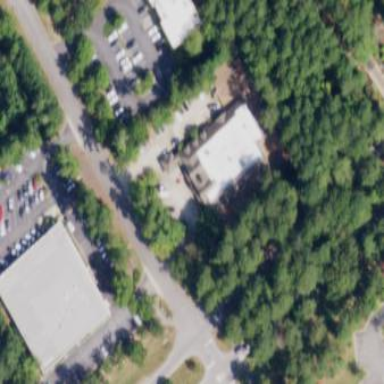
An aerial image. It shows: Building.